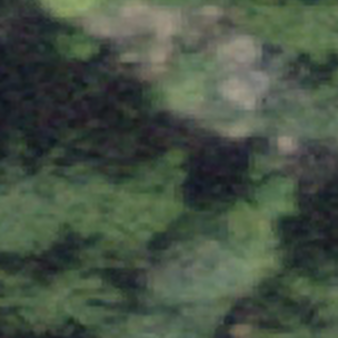
Label: other